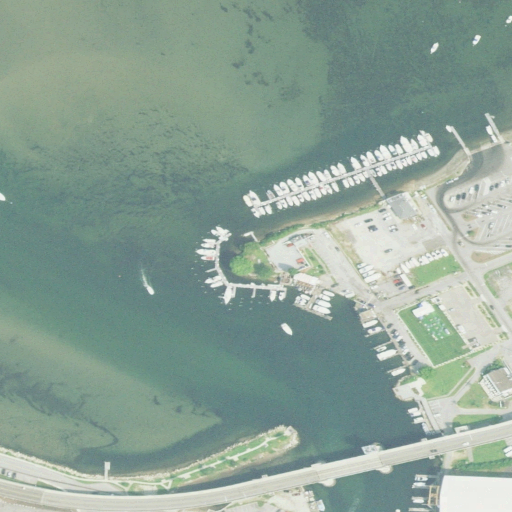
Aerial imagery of cape in Connecticut named Mago Point containing open water, high intensity development, medium intensity development, open development, barren land, low intensity development, and herbaceous wetlands